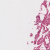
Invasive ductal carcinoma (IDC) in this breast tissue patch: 0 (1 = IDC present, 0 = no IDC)